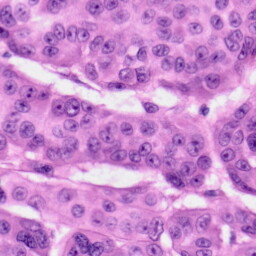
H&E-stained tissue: Skin